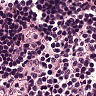
Metastatic tissue present: no